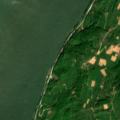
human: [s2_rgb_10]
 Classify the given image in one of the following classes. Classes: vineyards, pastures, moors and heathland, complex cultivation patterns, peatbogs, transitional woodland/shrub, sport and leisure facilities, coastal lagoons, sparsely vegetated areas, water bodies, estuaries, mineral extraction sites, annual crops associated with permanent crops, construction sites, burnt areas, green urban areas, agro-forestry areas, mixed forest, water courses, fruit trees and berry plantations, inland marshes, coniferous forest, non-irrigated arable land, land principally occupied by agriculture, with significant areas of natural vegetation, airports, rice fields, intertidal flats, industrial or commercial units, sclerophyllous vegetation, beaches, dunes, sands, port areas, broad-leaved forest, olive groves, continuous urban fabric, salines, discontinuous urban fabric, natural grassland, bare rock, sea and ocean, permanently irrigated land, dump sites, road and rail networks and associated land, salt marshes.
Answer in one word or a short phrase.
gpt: complex cultivation patterns, broad-leaved forest, transitional woodland/shrub, water courses